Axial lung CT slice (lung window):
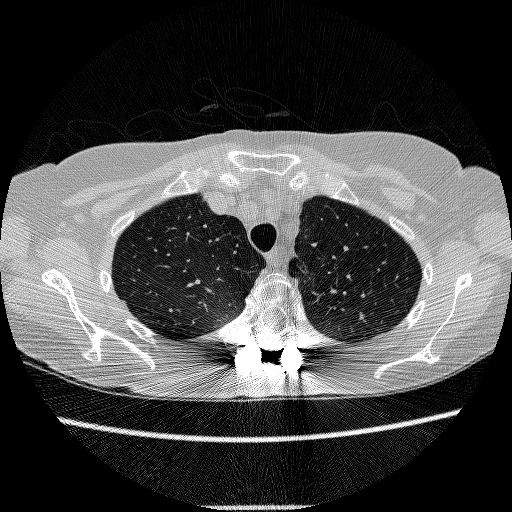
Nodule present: no